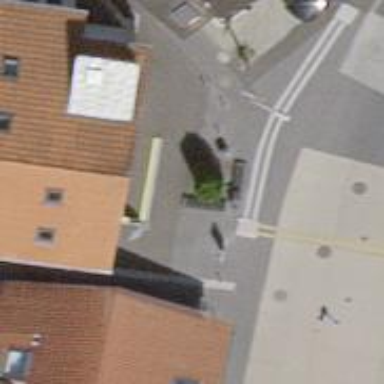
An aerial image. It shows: Black bench.